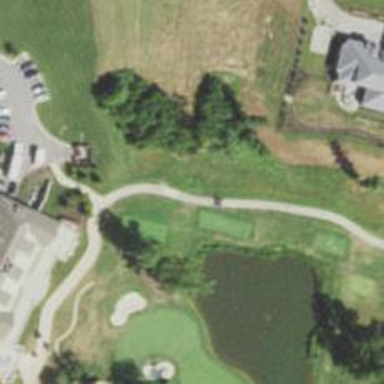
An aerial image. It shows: Path used for both walking and golf.